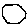
Label: hexagon